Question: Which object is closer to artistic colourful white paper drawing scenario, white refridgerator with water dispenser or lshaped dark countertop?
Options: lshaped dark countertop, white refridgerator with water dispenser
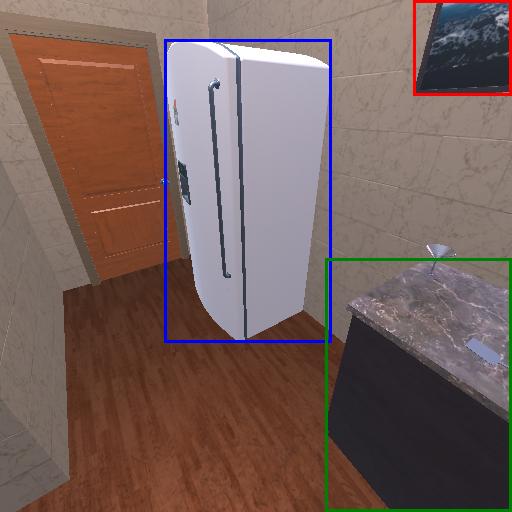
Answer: lshaped dark countertop